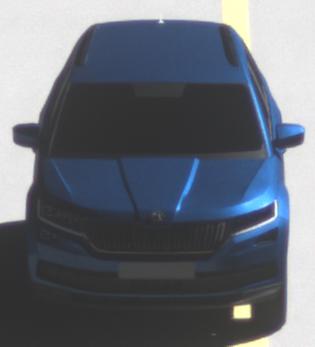
Make: Skoda
Model: Kodiaq 1.4 TSI
Detailed model: Kodiaq
Model produced from: 2017/03
Model produced until: 2018/05
Doors: 5
Color: blue
Road condition: dry road
Daytime: midday
Contrast: high contrast